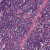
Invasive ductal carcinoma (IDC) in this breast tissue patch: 0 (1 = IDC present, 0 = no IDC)